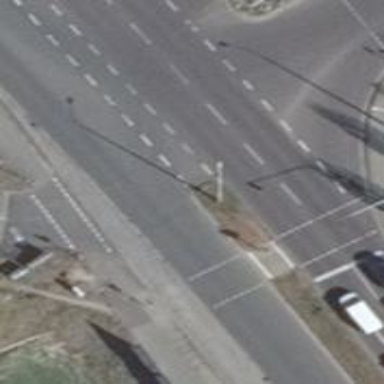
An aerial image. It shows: Road with traffic signals controlling the flow of traffic.